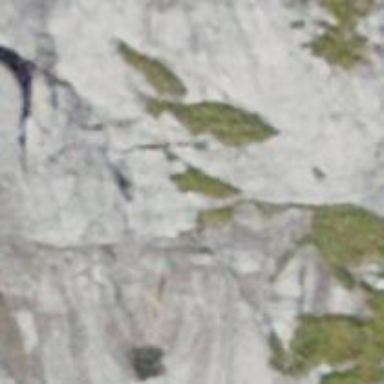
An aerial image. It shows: Cliff in nature.